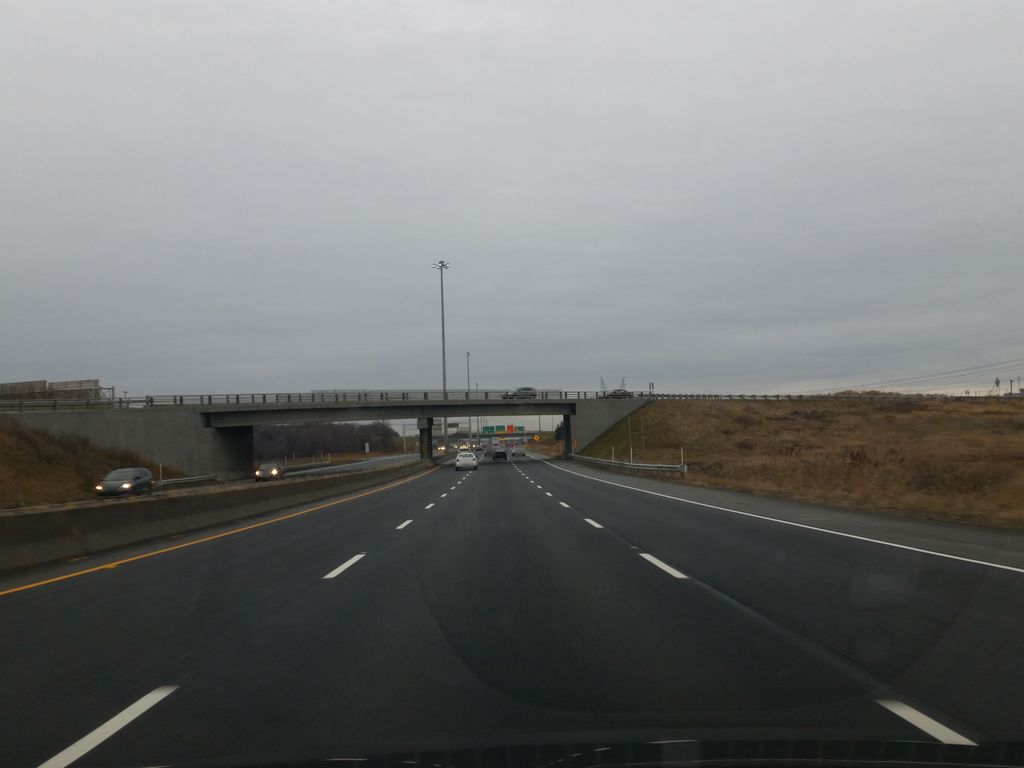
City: quebec_city